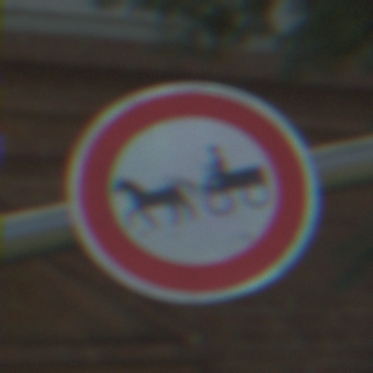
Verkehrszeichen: VerbotGespannfuhrwerke
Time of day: Midday
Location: Outdoor (Suburban)
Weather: Clear
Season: NotSpecified
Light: Natural